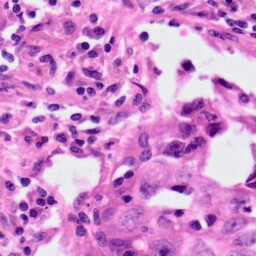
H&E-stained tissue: Lung